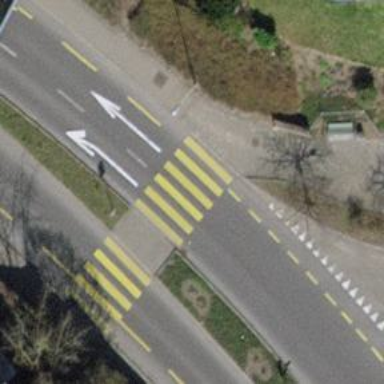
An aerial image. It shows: Marked crossing with traffic calming table.